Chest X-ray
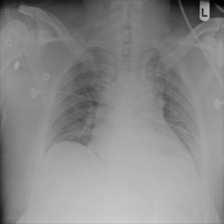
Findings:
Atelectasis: negative
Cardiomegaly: negative
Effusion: negative
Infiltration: negative
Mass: negative
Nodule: negative
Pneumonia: negative
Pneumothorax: negative
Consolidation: negative
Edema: negative
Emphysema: negative
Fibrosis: negative
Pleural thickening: negative
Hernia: negative